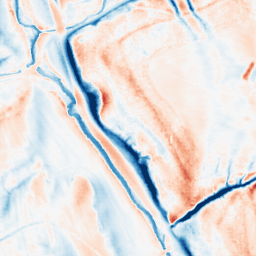
Category: classical
Decomposition family: gaussian_anisotropic
Decomposition parameters: sigma_x: 10
sigma_y: 2
Upsampling method: sinc_blackman
Upsampling parameters: scale: 4
kernel_size: 8
Upsampling scale: 4